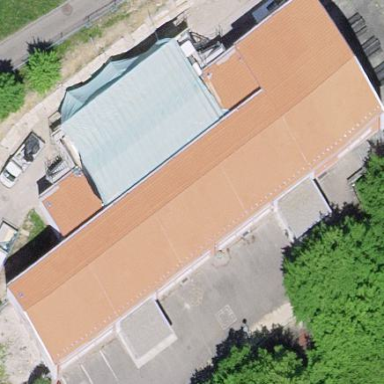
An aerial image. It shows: School building.